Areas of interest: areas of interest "Three Mountains Park"
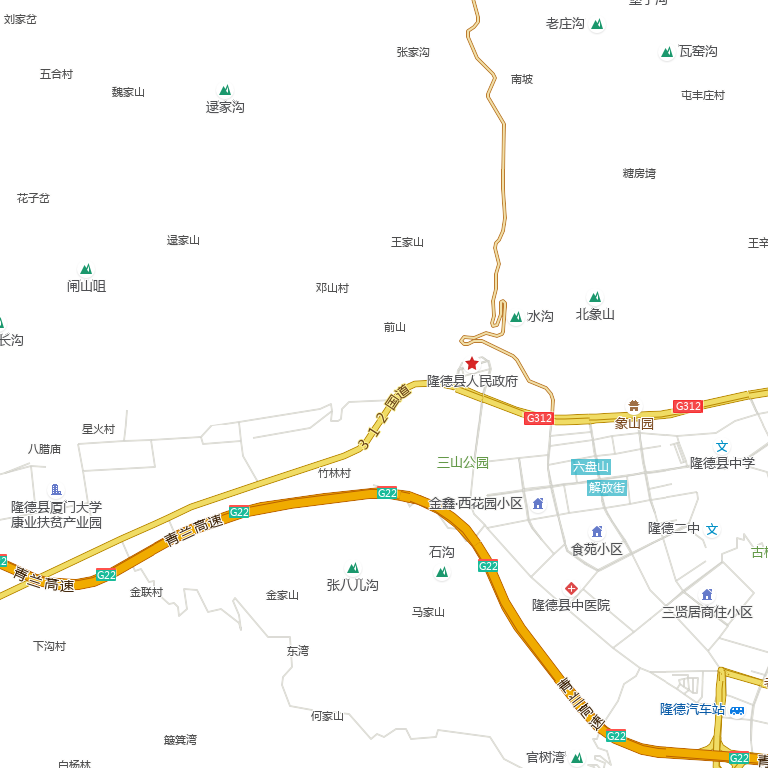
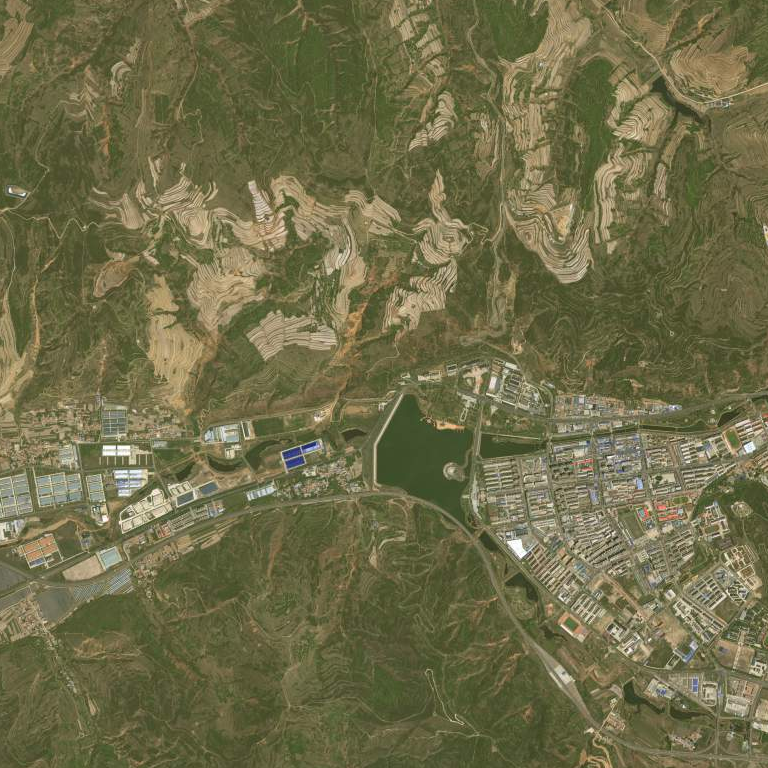